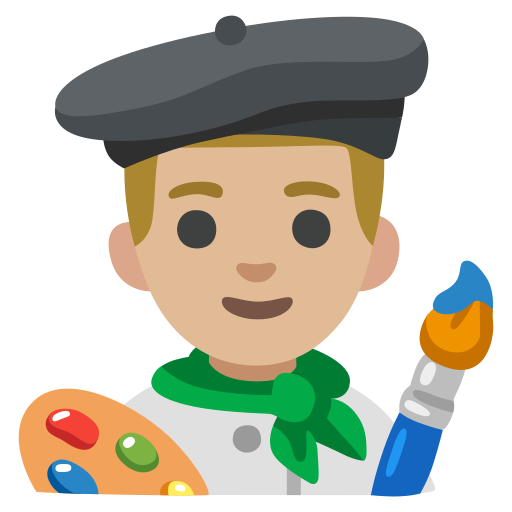
Emoji: 👨🏼‍🎨